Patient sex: F
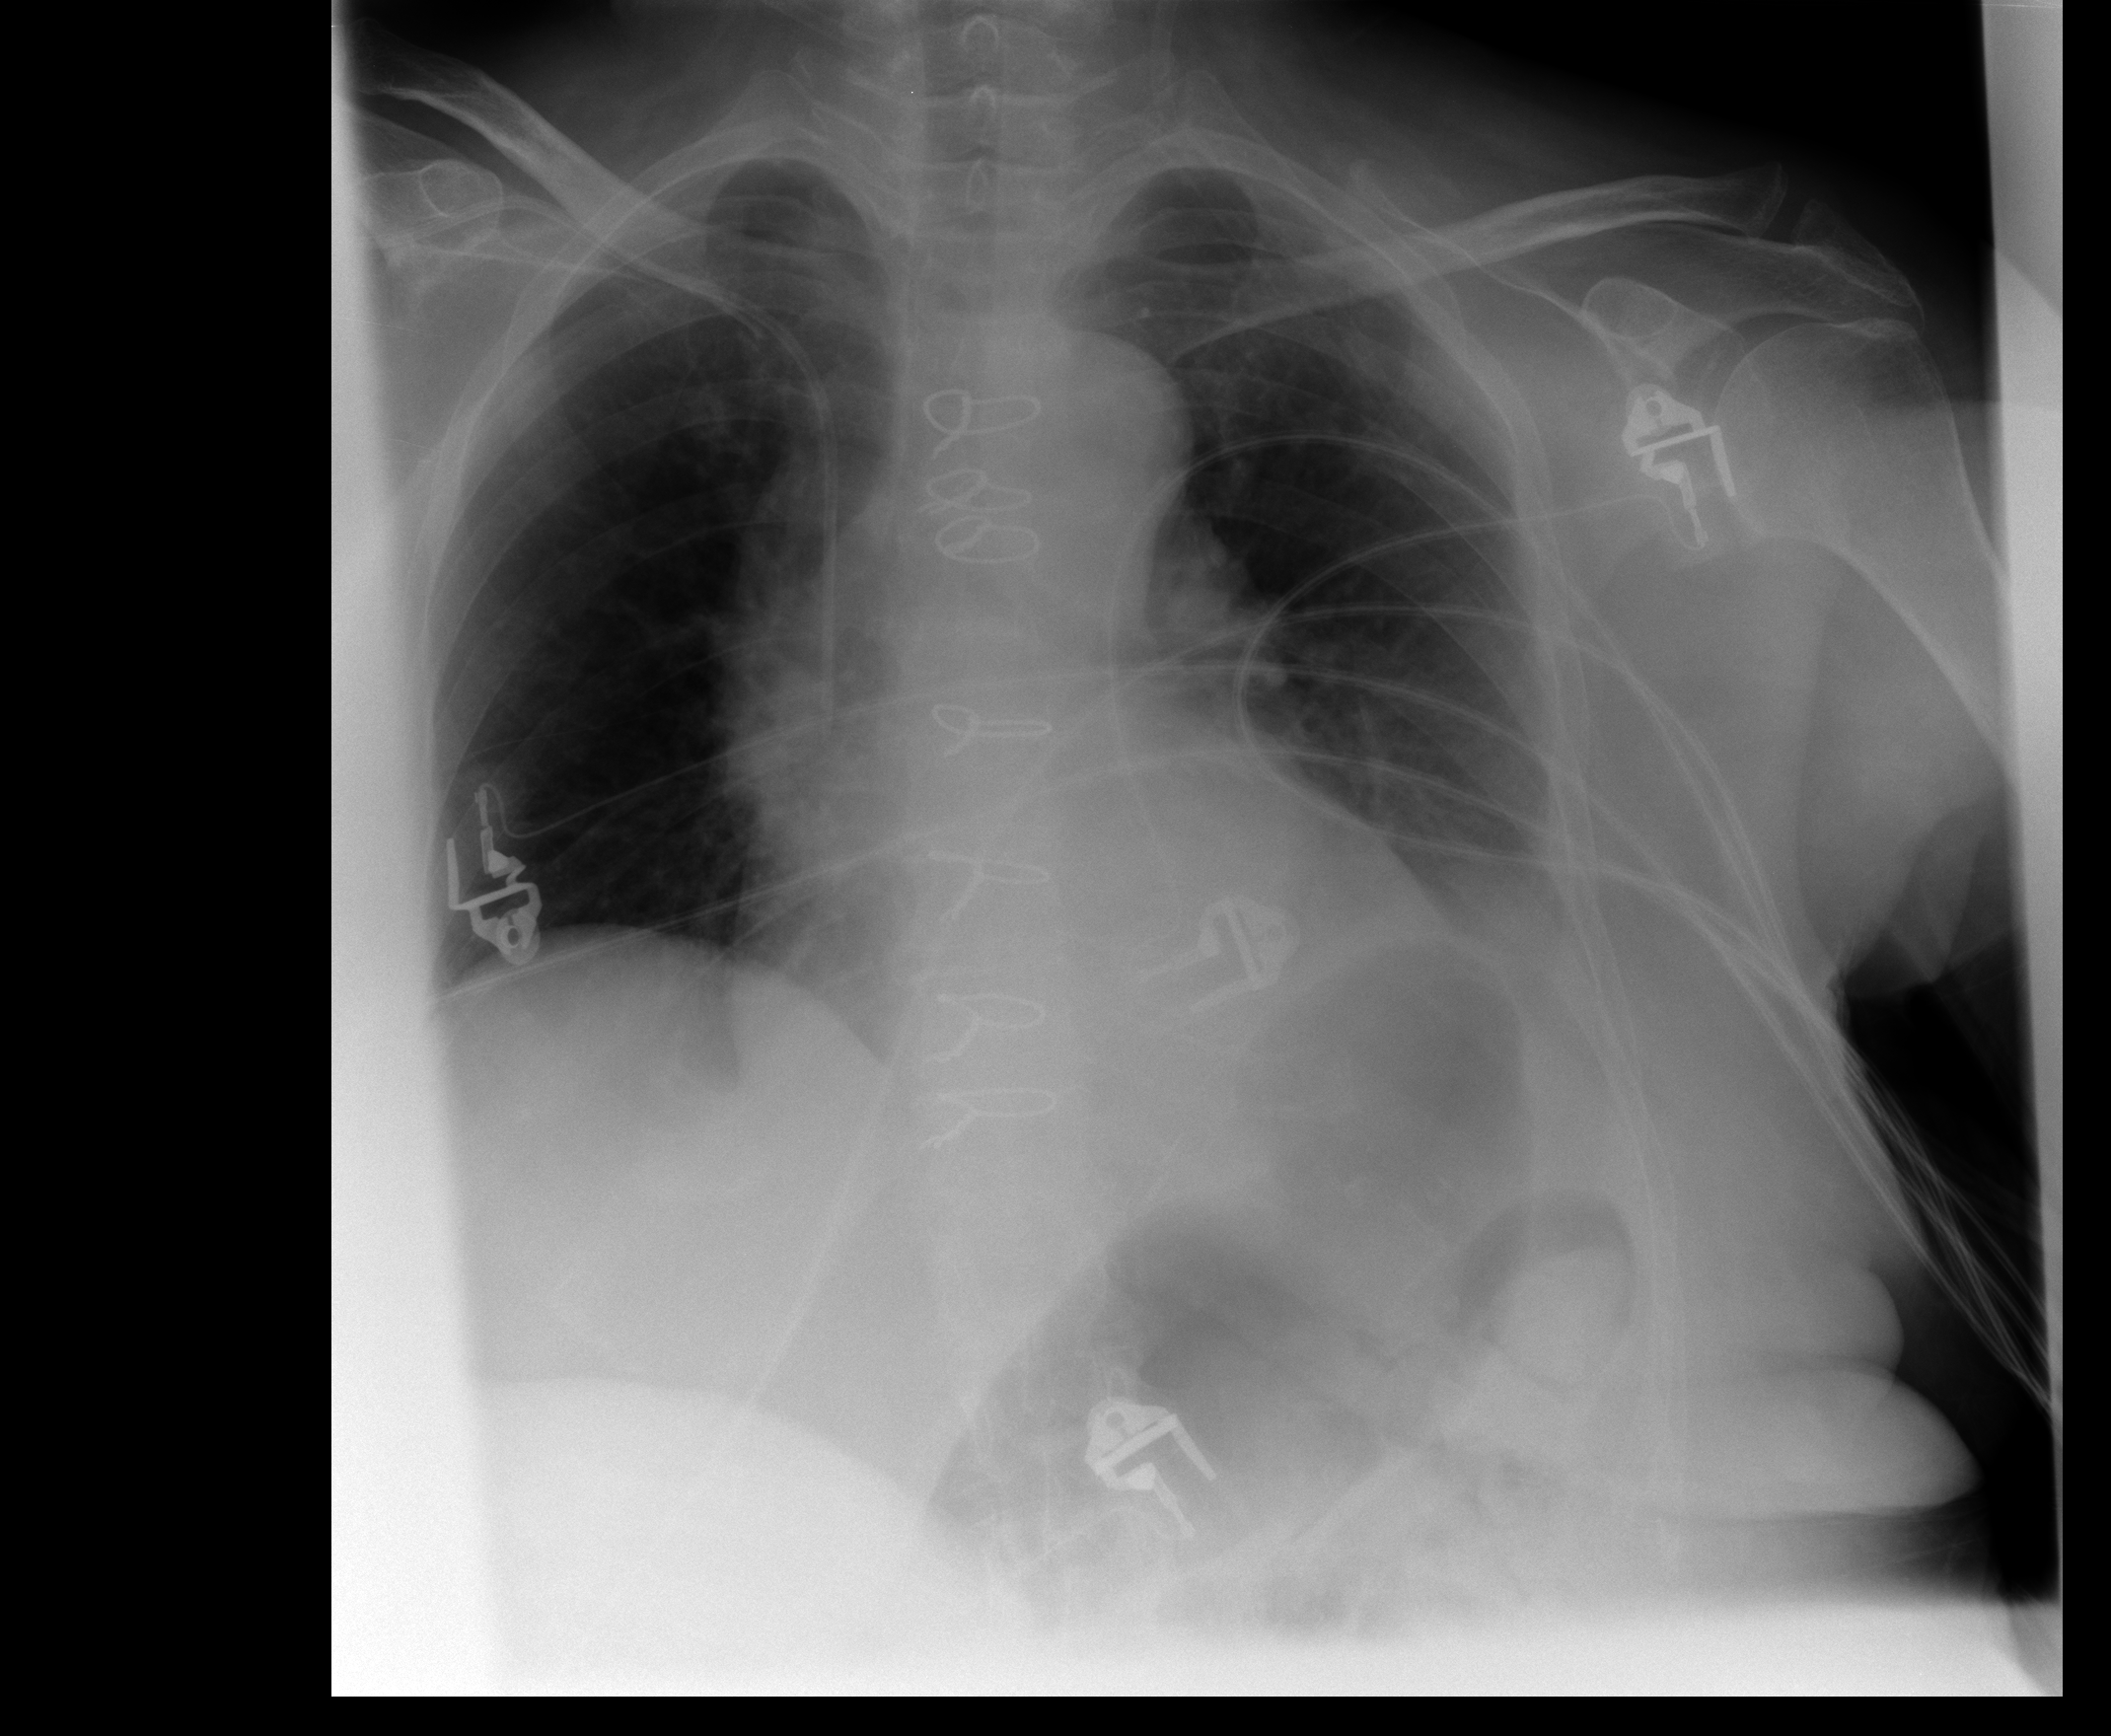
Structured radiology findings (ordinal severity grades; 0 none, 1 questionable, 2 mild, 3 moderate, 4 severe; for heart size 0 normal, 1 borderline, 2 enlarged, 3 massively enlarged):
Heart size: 2
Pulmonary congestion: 1
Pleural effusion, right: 0
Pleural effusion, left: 2
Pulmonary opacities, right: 0
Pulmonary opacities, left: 1
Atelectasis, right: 2
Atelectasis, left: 2